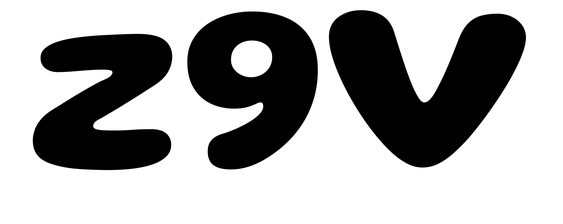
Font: Gluten_Bold